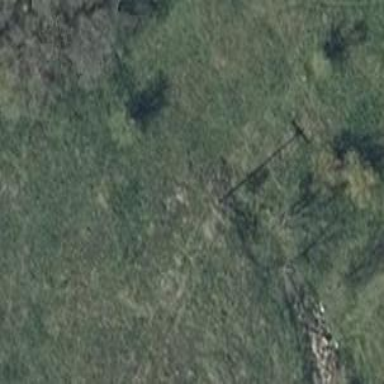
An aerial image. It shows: Minor power line with three cables.